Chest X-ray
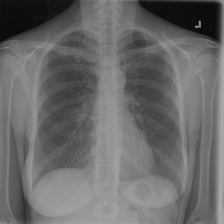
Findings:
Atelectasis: negative
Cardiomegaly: negative
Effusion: negative
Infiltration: negative
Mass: negative
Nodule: negative
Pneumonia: negative
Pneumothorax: negative
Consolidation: negative
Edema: negative
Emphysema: negative
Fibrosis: negative
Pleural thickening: negative
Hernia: negative